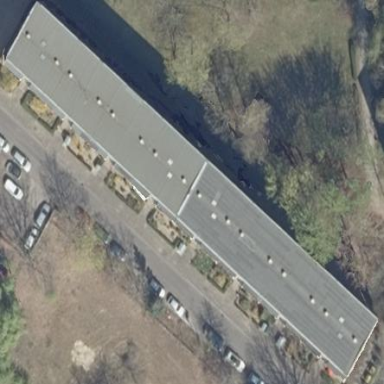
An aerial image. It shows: Apartment building with flat roof.